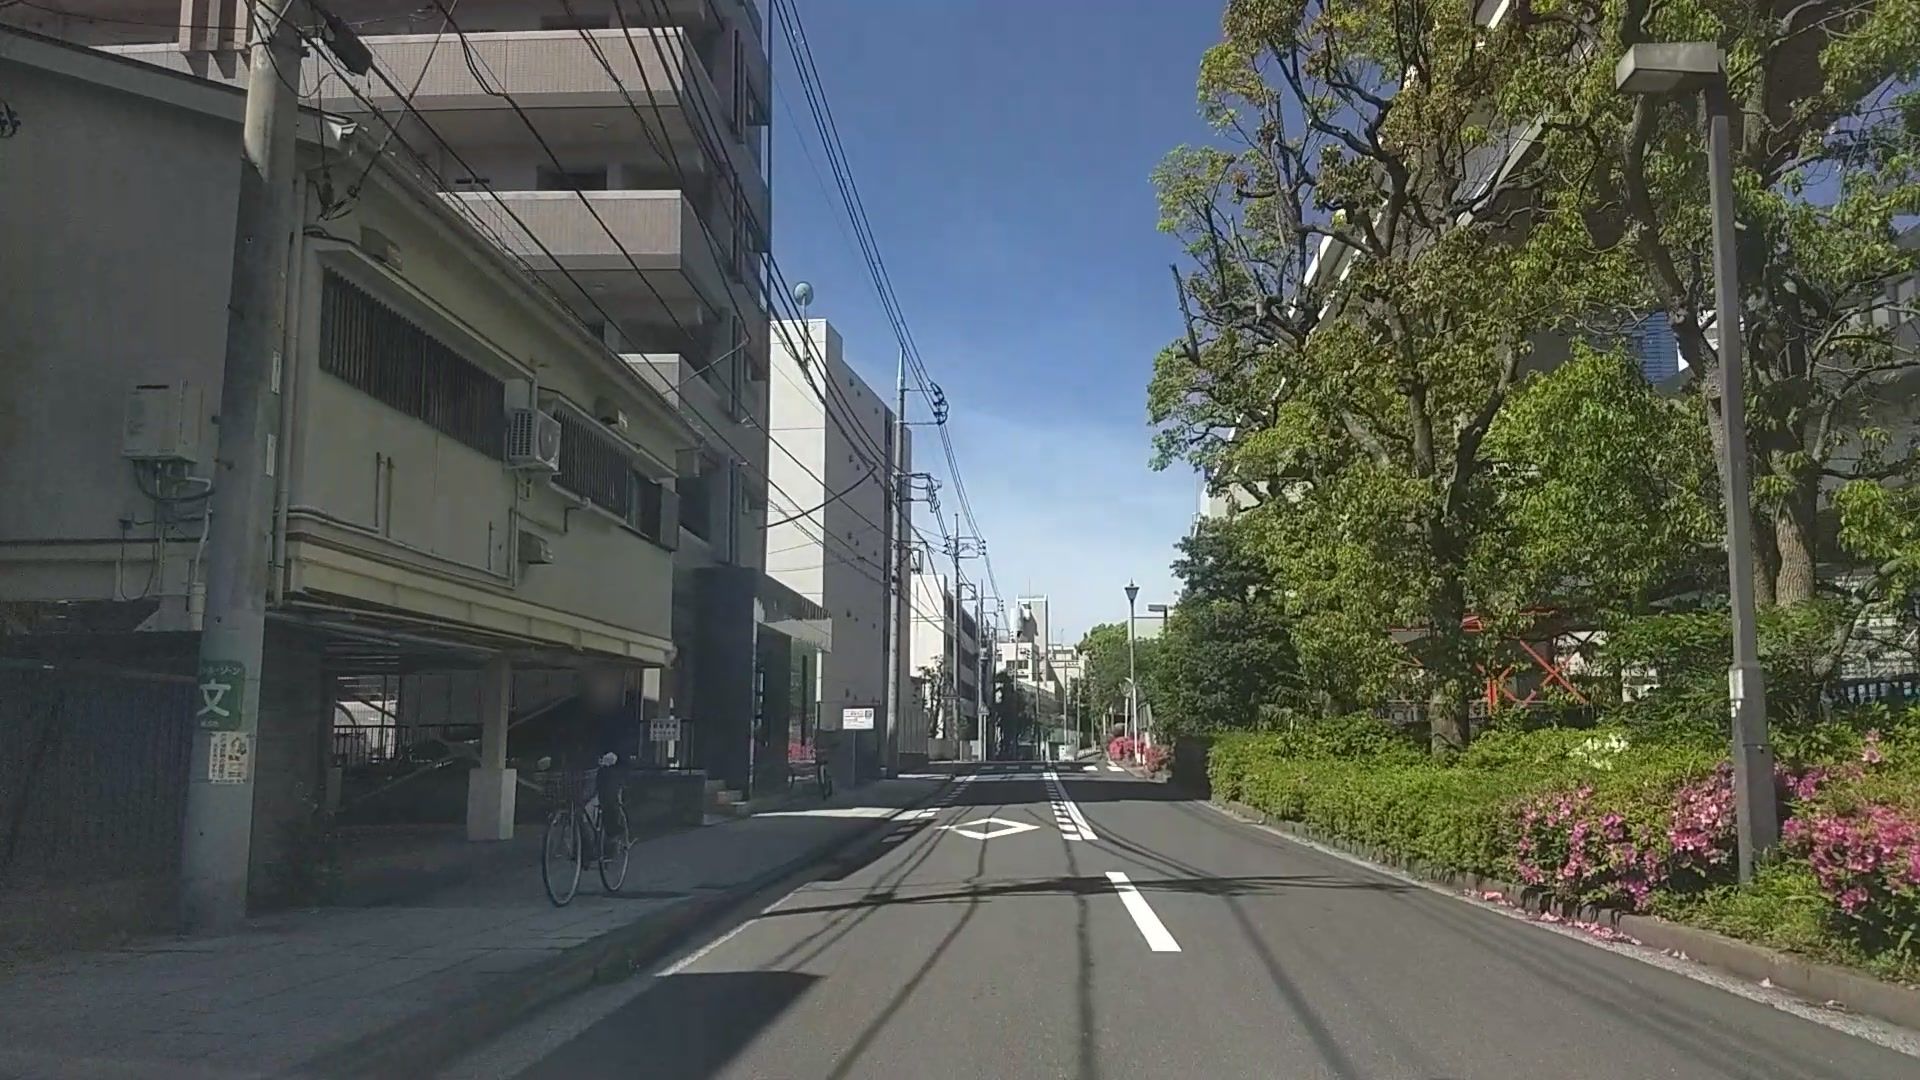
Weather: clear
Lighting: day
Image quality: good
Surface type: driving surface
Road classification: tertiary
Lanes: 2.0
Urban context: urban centre
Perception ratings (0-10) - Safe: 5.25, Lively: 8.76, Beautiful: 3.75, Boring: 4.94, Depressing: 5.06, Wealthy: 5.5